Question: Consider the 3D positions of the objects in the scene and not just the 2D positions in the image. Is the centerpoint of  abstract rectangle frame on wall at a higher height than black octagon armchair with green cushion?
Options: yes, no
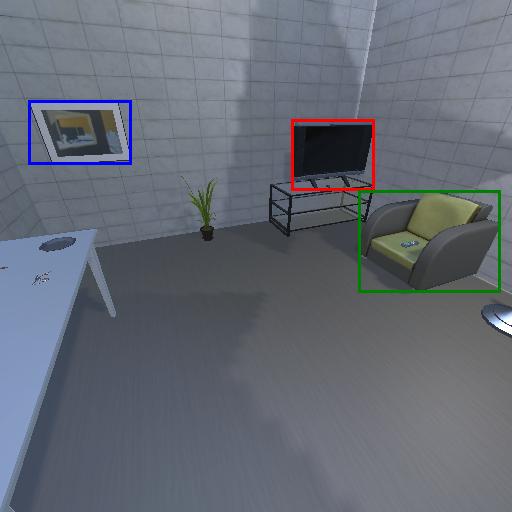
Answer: yes